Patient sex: F
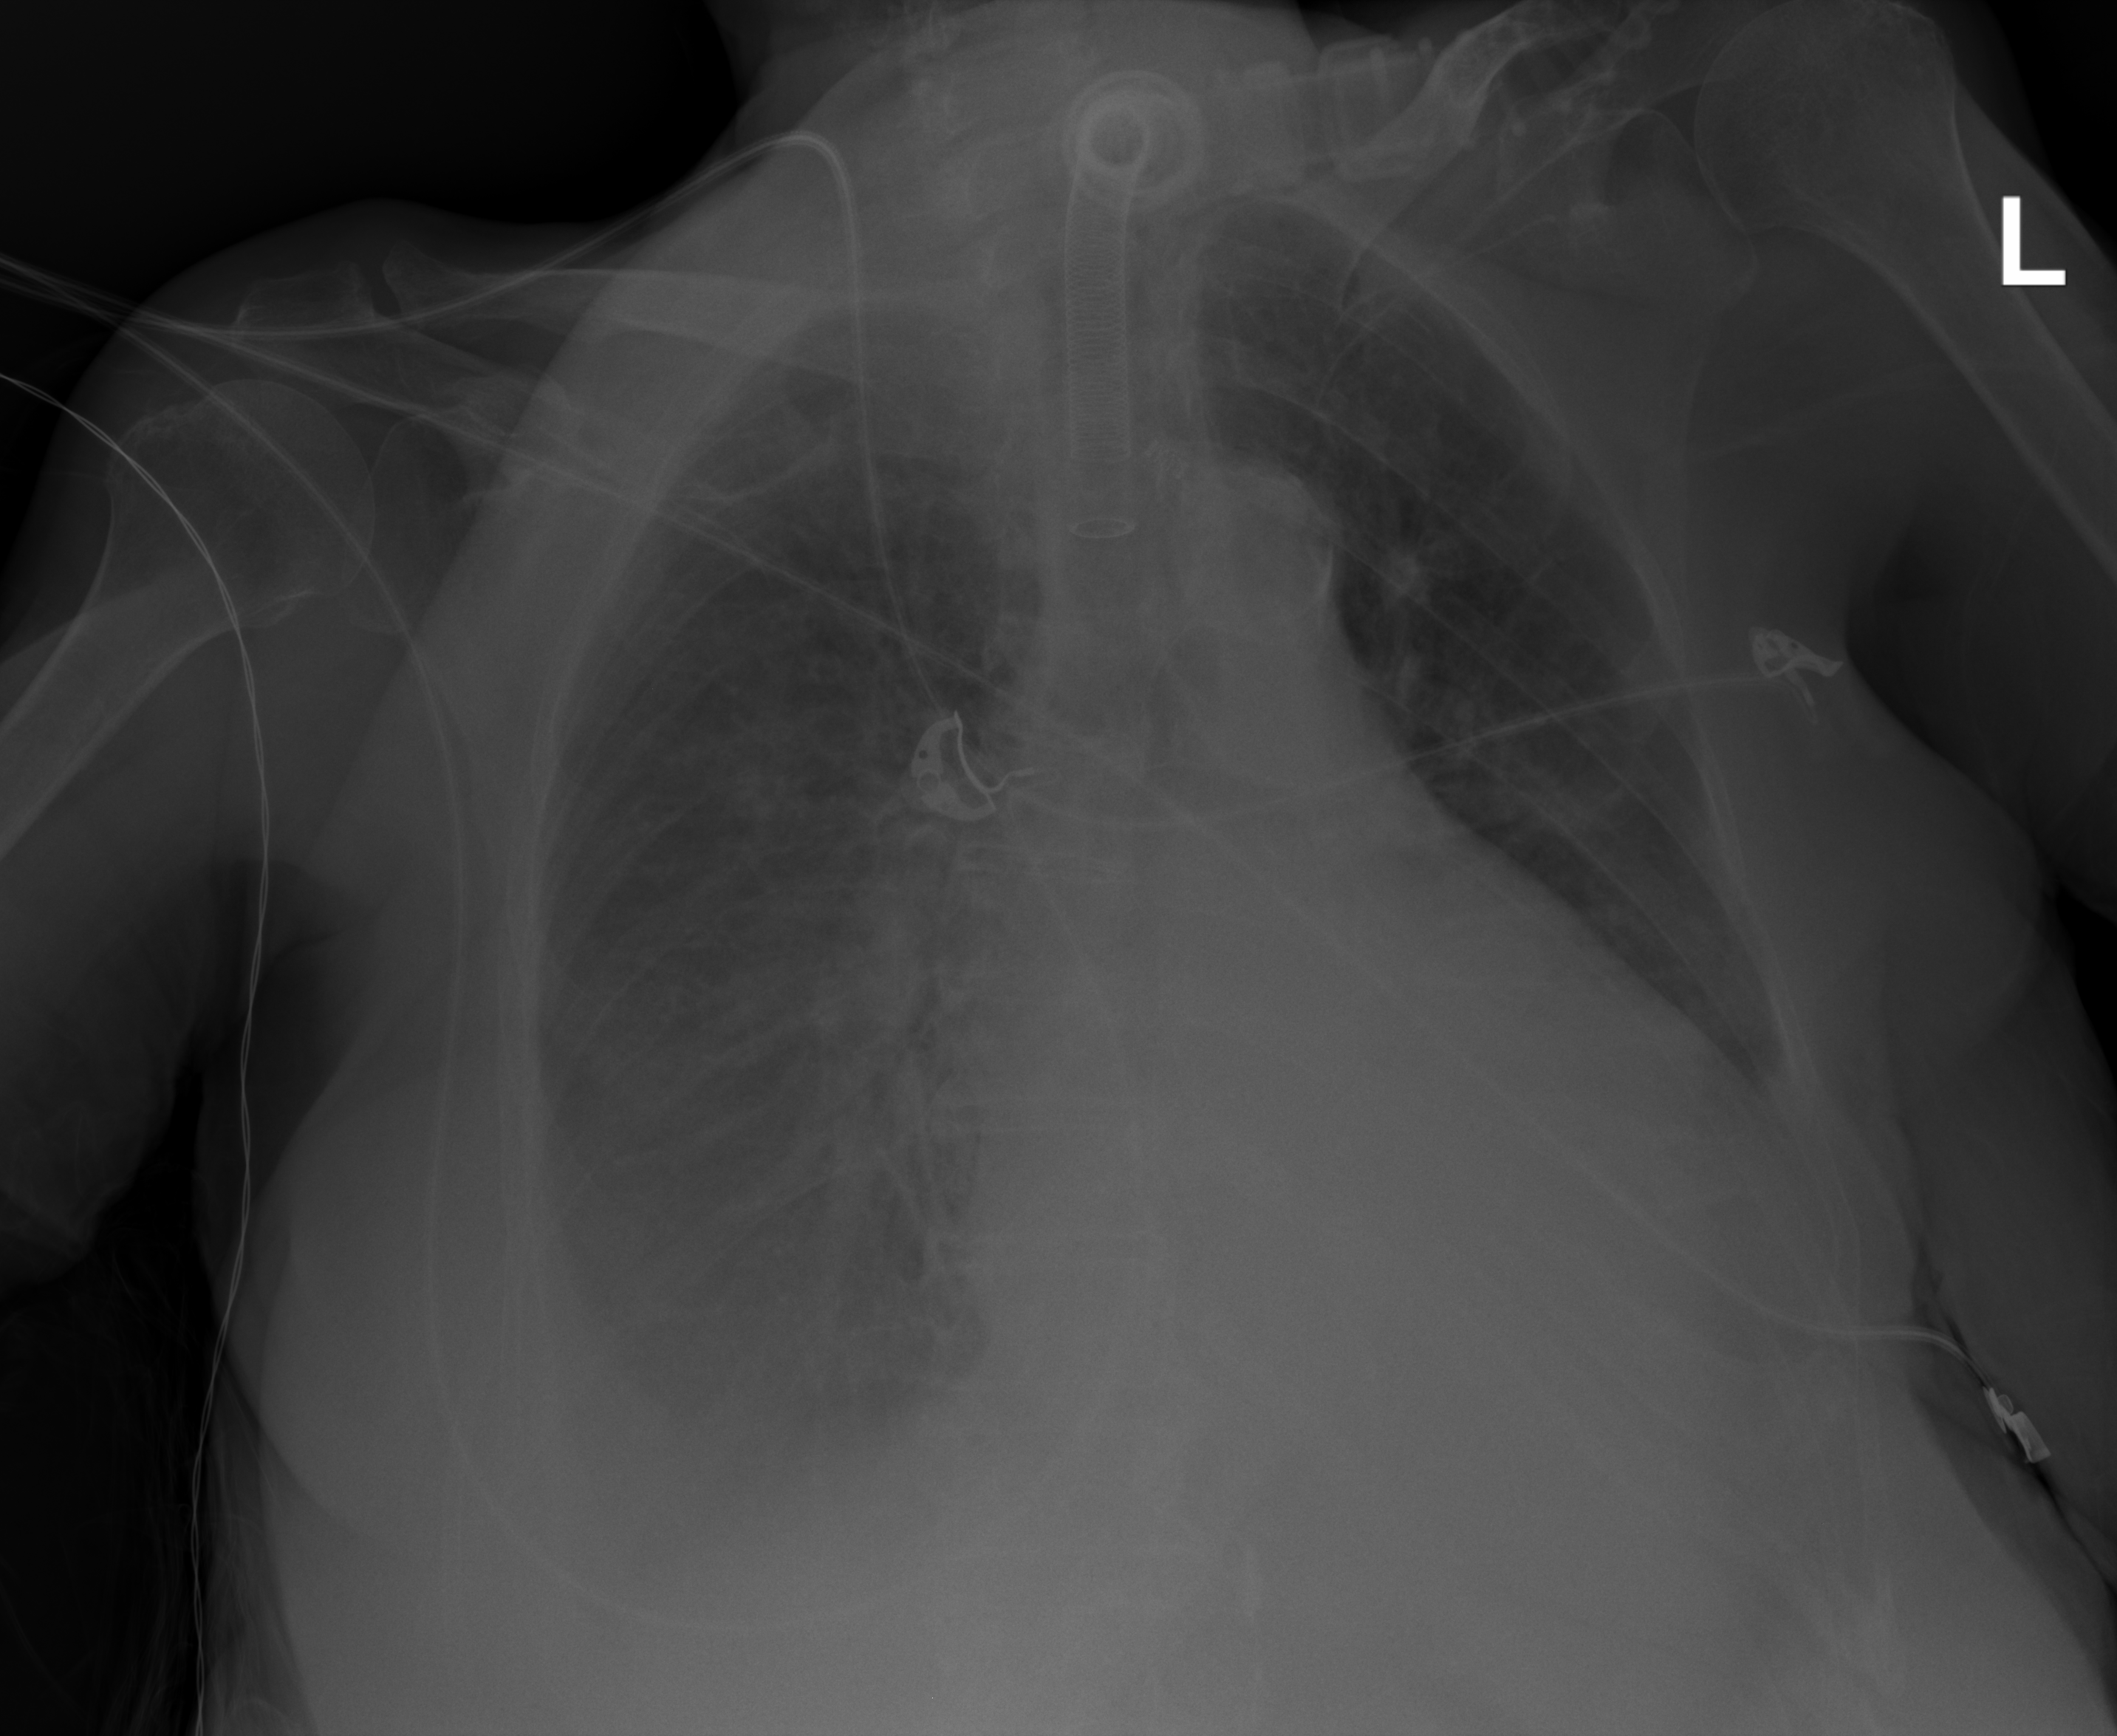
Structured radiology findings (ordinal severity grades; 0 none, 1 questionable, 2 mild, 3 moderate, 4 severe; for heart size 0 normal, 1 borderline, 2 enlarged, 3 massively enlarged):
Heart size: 3
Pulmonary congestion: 2
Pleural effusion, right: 2
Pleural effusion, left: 2
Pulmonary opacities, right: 0
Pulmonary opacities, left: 0
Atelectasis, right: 2
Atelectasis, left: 2